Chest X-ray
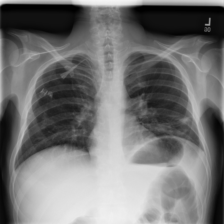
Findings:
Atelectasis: positive
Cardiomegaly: negative
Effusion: positive
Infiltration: positive
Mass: negative
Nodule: negative
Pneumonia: negative
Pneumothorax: negative
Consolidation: negative
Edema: negative
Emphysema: negative
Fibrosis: negative
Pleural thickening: negative
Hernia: negative